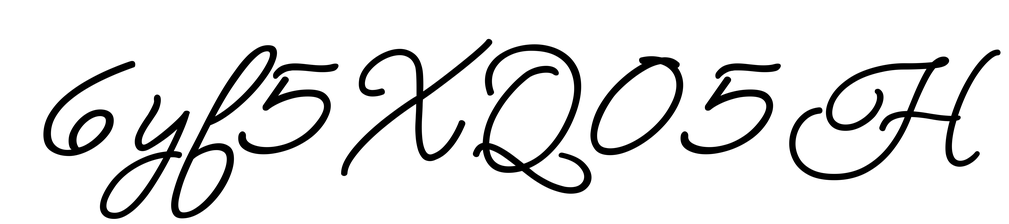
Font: MeowScript-Regular